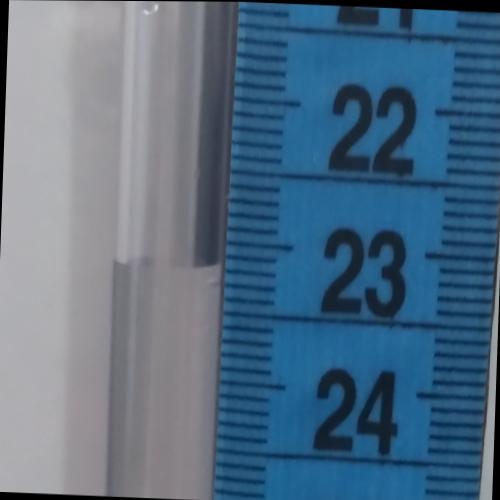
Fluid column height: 23.2 cm